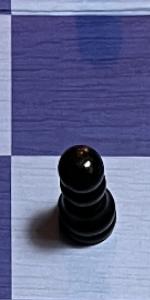
Label: Pawn_Black